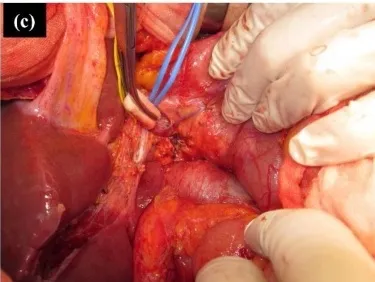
(c) Surgical field after dissection of the hepatoduodenal area.
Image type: medical_photograph (other_medical_photograph)